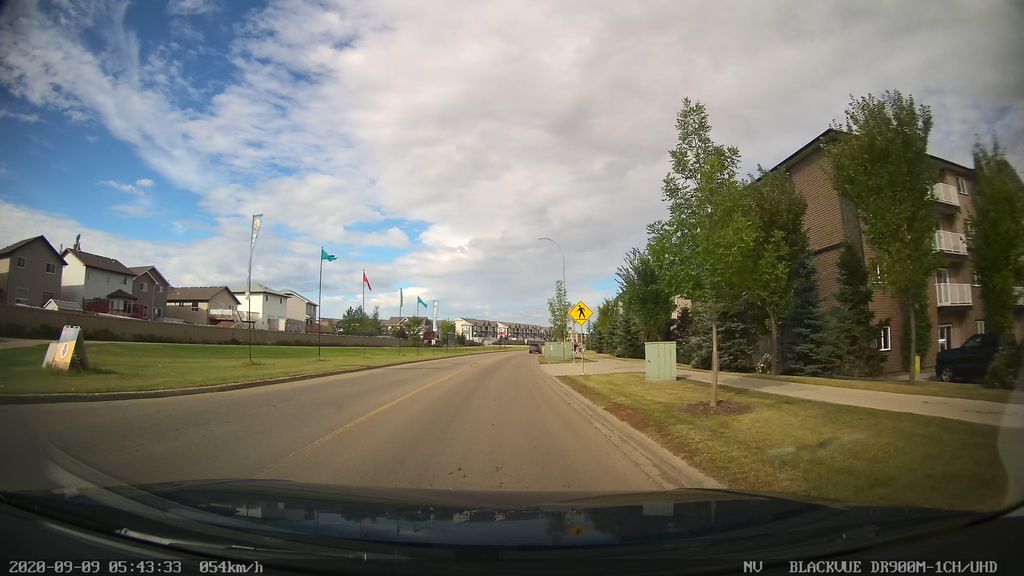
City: edmonton